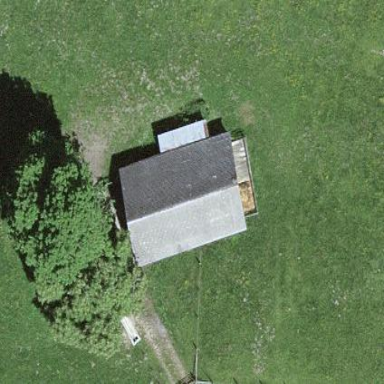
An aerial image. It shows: Farm auxiliary building.